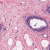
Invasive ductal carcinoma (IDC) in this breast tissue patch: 0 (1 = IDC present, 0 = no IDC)